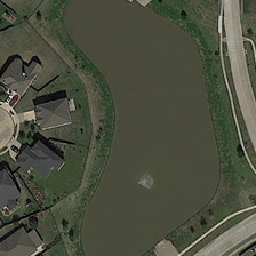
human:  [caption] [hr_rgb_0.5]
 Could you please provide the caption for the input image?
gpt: A curved square pond embankment with a central fountain has a row of green roof houses.

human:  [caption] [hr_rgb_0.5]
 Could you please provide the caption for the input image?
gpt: several houses stands on the bank of this pond next to a road .

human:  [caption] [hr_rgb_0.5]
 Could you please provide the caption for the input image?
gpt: On the Bank of the curved courtyard pond, there are rows of green roofed houses.

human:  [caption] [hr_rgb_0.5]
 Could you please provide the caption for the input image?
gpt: the pond like a gamepad is next to a road and a ring of buildings .

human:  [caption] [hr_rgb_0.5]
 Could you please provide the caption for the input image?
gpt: on the shore of the quad pond curved with a fountain in the center are green roof lines houses.